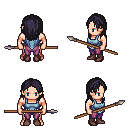
a pixel art fantasy rpg character, male body template, human, light skin, blue vest, magenta pants, raven long hairstyle, maroon shoes, spear, four views (front, back, left, right), 2x2 character sprite sheet, small pixel art, hard edges, no anti-aliasing